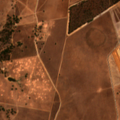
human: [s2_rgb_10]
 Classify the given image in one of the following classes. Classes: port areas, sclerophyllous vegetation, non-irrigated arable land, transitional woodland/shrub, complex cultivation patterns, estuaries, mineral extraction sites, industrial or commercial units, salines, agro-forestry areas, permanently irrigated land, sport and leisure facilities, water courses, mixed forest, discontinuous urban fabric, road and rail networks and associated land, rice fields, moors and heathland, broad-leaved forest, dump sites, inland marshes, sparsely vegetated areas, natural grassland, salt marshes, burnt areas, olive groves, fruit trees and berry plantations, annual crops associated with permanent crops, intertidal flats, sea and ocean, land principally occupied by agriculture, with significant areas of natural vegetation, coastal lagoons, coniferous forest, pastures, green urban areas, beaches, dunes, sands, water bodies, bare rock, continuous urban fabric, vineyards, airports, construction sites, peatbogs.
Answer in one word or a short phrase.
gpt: dump sites, non-irrigated arable land, agro-forestry areas, transitional woodland/shrub